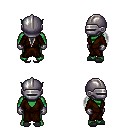
a pixel art fantasy rpg character, male body template, orc, green skin, brown robe, red pants, gray ponytail hairstyle, metal helm, metal gloves, gray slippers, four views (front, back, left, right), 2x2 character sprite sheet, small pixel art, hard edges, no anti-aliasing